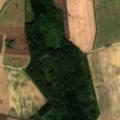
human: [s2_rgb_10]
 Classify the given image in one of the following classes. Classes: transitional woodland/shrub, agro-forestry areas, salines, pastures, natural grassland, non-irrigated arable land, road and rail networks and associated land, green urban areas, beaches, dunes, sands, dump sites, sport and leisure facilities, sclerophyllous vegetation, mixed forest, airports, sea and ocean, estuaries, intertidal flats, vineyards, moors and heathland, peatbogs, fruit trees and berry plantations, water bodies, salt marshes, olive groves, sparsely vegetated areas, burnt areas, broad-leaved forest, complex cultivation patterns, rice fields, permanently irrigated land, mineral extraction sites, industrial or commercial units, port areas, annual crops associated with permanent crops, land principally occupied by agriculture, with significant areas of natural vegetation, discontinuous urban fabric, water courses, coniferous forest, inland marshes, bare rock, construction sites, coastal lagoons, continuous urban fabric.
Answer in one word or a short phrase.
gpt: non-irrigated arable land, broad-leaved forest